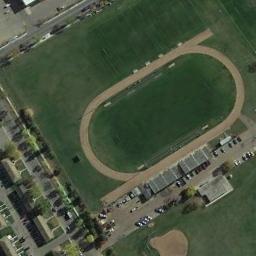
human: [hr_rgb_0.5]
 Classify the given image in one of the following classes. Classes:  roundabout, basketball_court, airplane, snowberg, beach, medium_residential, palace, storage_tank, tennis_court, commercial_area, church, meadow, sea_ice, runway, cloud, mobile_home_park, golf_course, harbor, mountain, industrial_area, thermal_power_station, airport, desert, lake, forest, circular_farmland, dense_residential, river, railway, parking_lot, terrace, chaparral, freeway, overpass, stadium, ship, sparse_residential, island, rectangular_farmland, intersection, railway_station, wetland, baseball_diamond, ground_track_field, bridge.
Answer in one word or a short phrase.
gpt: ground_track_field